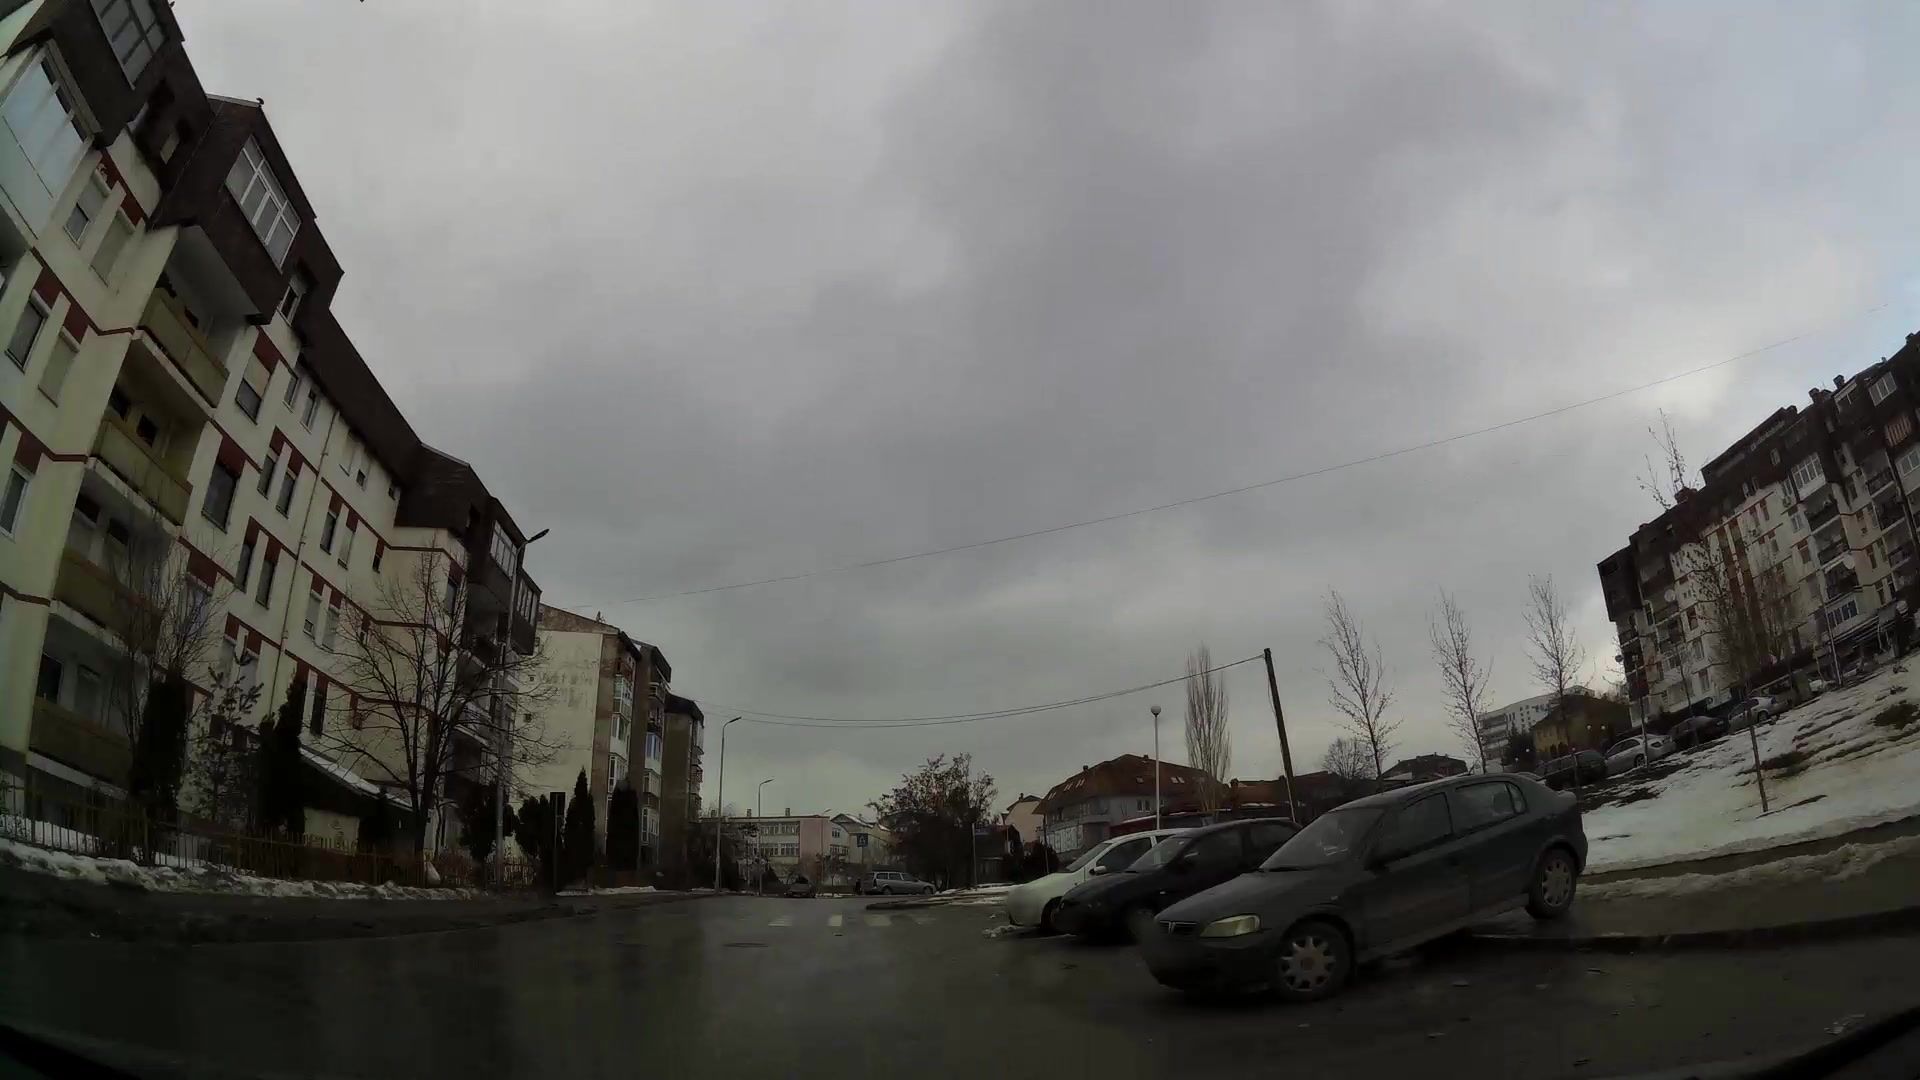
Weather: snowy
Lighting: day
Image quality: good
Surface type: driving surface
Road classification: tertiary
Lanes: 2
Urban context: urban centre
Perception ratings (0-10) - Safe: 3.4, Lively: 4.75, Beautiful: 4.76, Boring: 3.98, Depressing: 2.77, Wealthy: 4.96